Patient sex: M
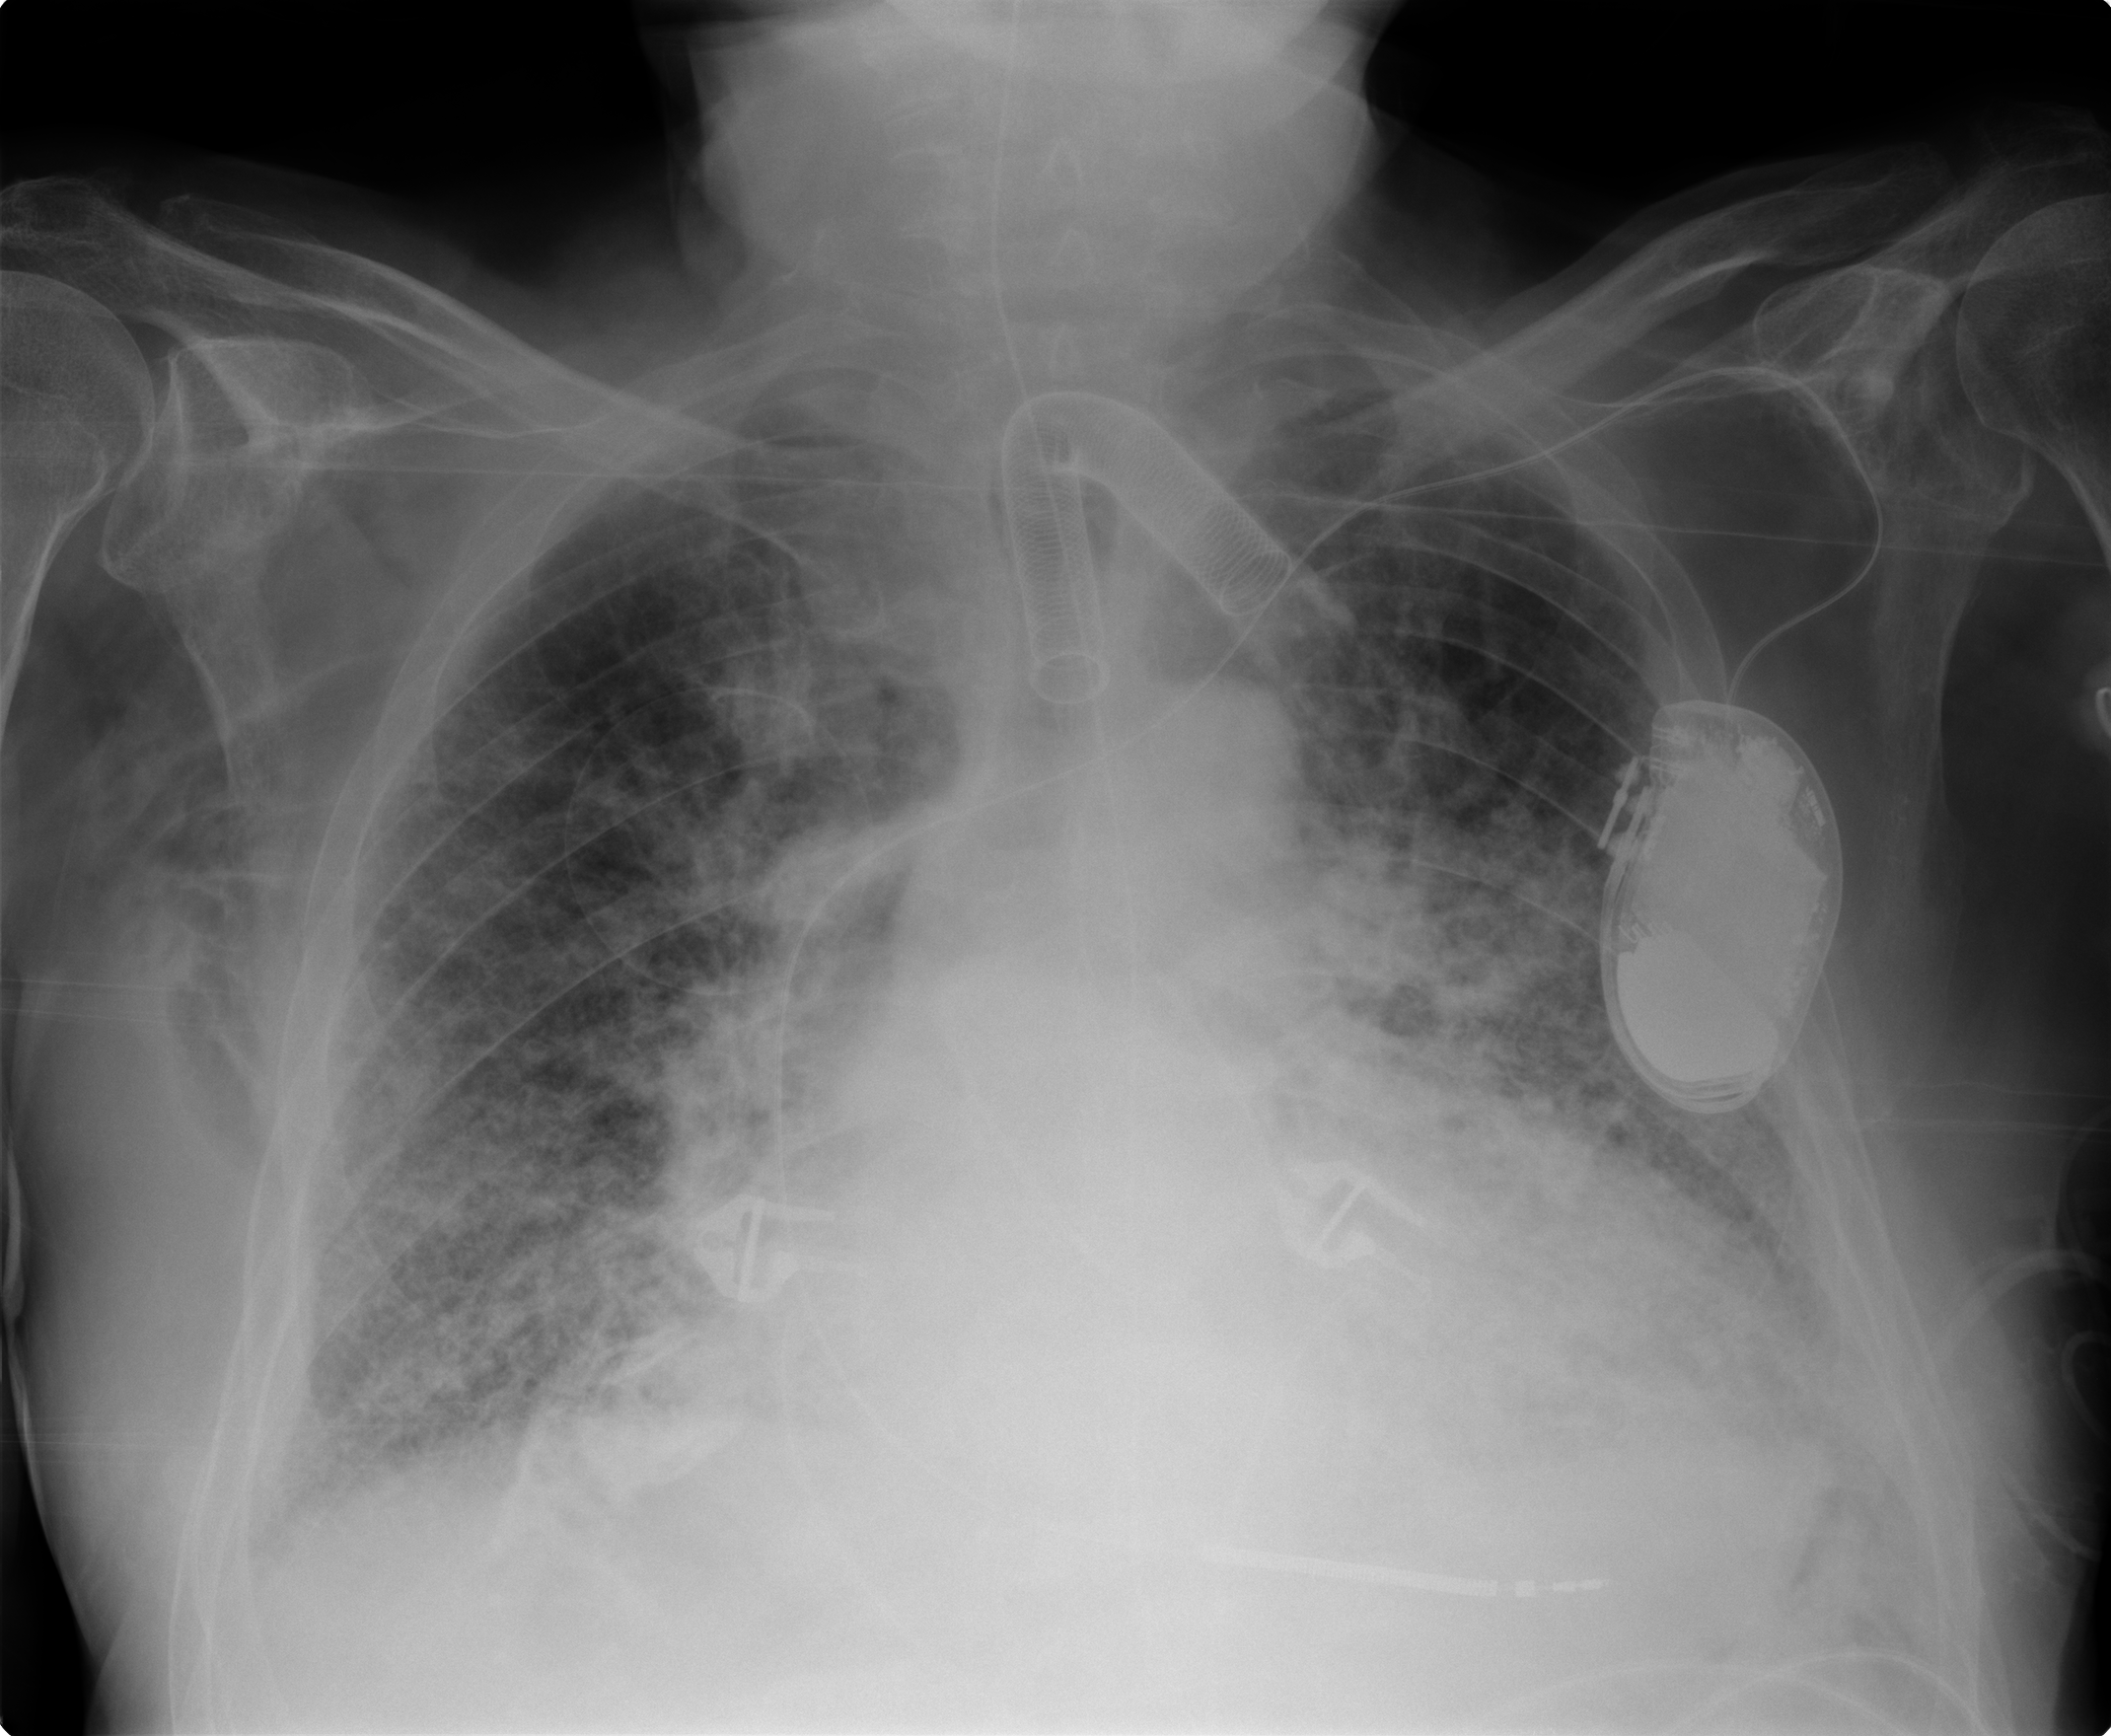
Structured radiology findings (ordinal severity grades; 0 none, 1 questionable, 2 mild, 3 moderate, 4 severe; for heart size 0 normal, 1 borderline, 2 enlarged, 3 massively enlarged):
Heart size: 2
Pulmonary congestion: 3
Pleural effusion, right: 0
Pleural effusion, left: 0
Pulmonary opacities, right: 3
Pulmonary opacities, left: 3
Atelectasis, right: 2
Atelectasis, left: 2